Question: Bear with me. I have a ComboBox (WPF) in 'autocomplete' mode.
Easy peasy right? Just set IsEditable to true.
'''
<ComboBox
IsEditable="True"
Text="{Binding Model.TextEntered}"
ItemsSource="{Binding Model.ListWithOptions}"/>
'''
I've got my ComboBox and it autocomplete's just perfect.
BUT when I enter the following text 'caaaaa' it changes it to 'CAaaaa'. I understand the ComboBox autocomplete's the text and match the casing. But when I want to enter caaaaa (for whatever reason) I don't want 'CAaaaa'.
Any idea to solve this?
As an alternative I would settle for (if all else fails):
-

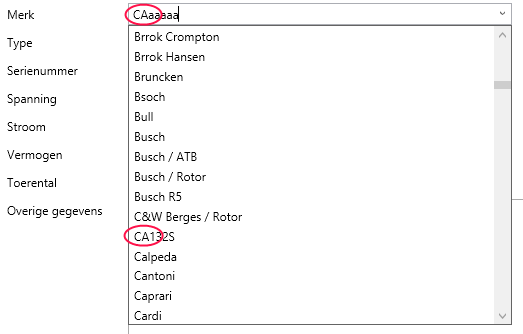
Answer: Have you tried setting 'ShouldPreserveUserEnteredPrefix="True"'? This will not alter the case that is typed into the 'Combobox' but will still match items in the list. So in your example if you type 'ca13' it will find and select 'CA132S', but it will be displayed in the combobox as 'ca132s' (in the case that it was typed in).
A compromise in the way that the item is displayed perhaps, but it will select the correct item and allow you to type characters in either case without alteration.